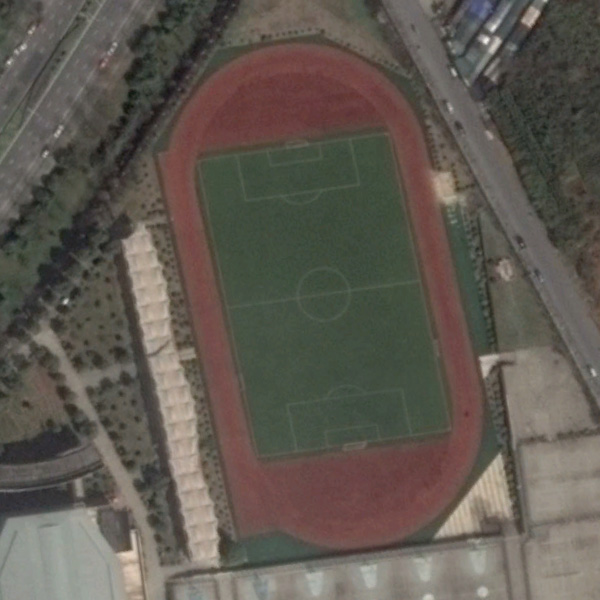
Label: Playground